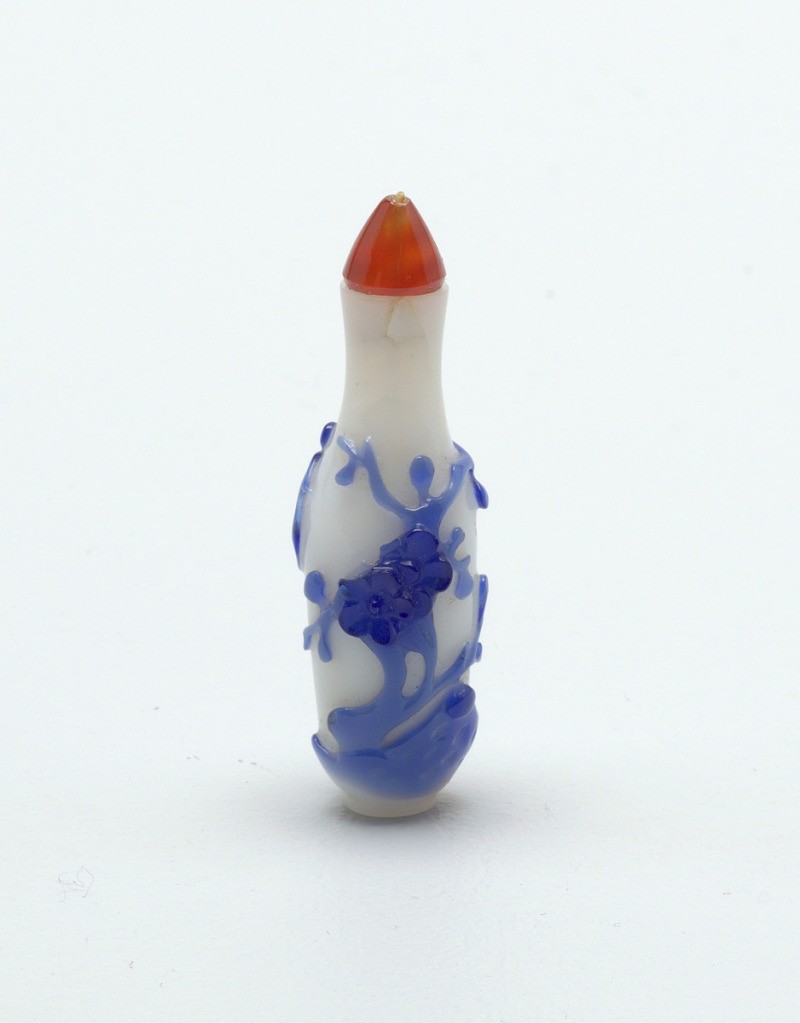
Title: Snuff bottle
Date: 19th century
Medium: glass, stone, ivory
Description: Vase-shaped body of white opaque glass; overlay of transparent blue glass carved in pattern of prunus blossoms, branches and rock. Tapered stopper knob of carnelian, ivory spoon.